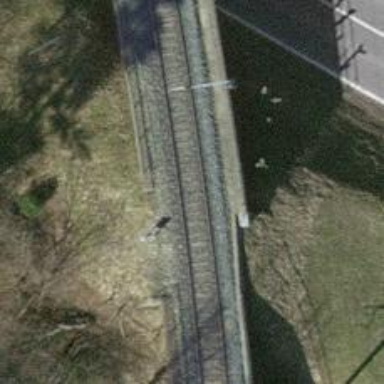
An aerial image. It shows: Bridge with electrified rail tracks and contact line.